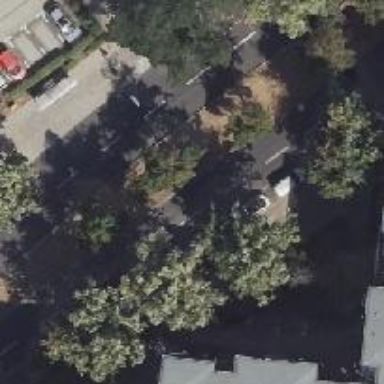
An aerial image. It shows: Deciduous tree with broadleaved leaves.